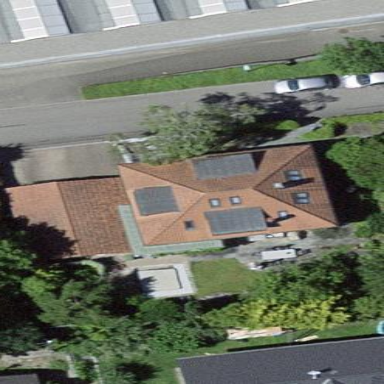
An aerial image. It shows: Building with tile roof.